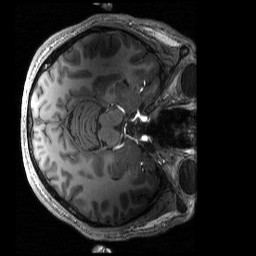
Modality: T1w
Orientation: axial
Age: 32
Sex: male